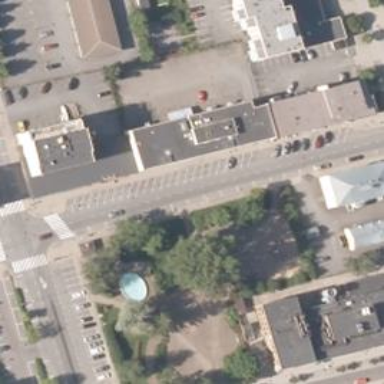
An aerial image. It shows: Street-side parking area.